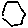
Label: hexagon